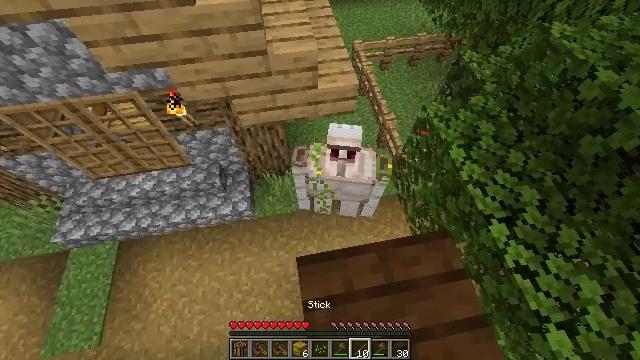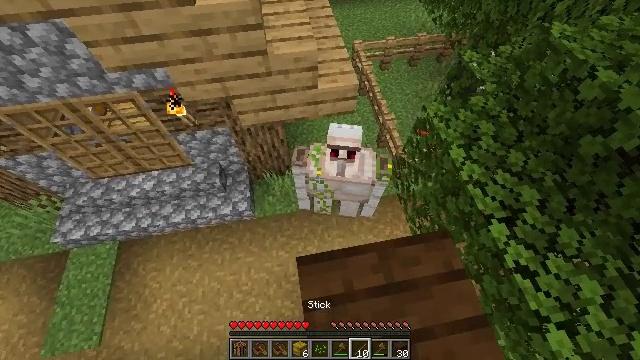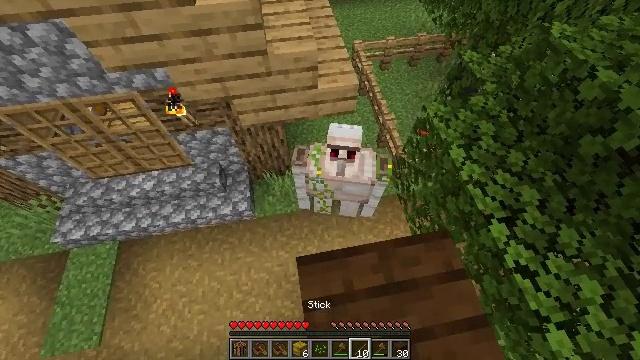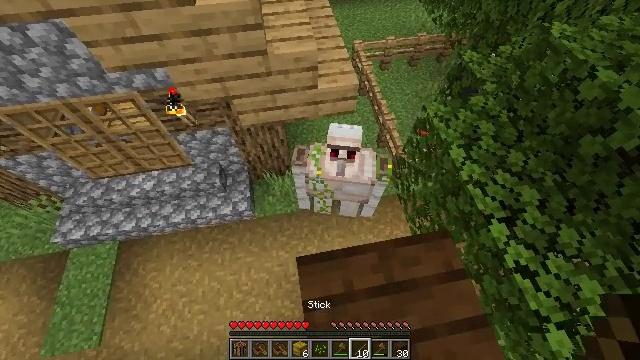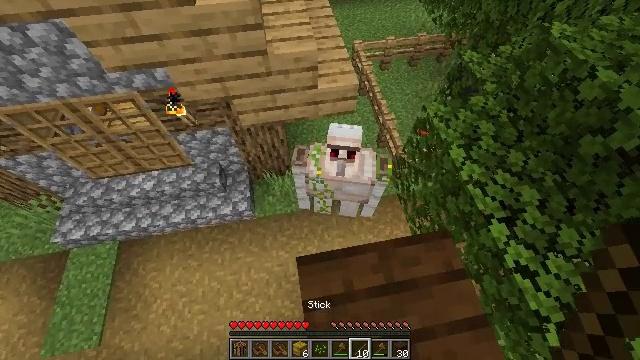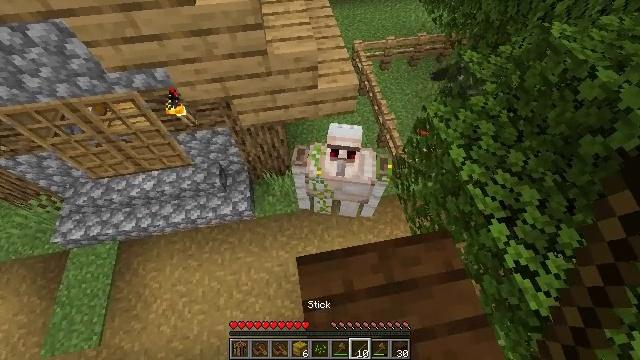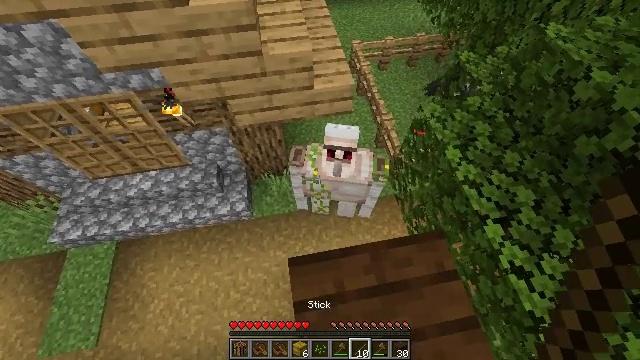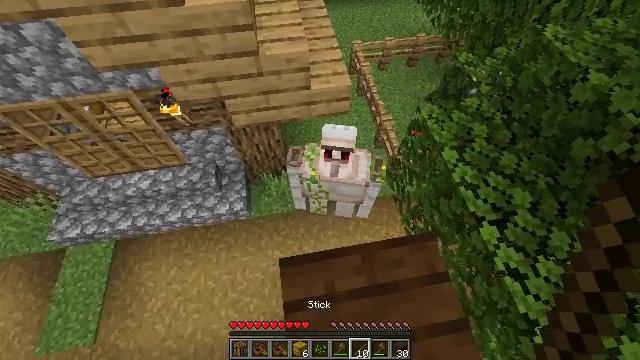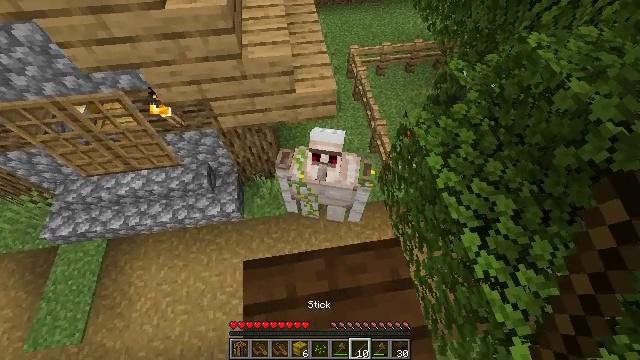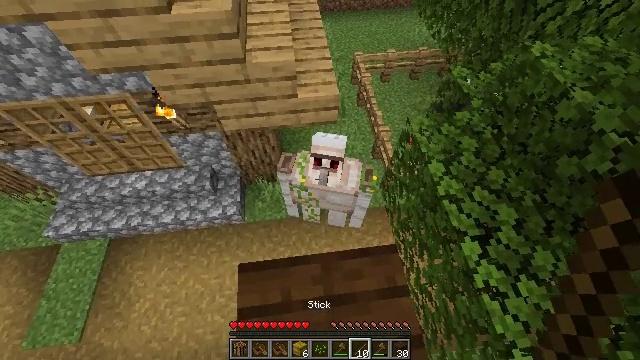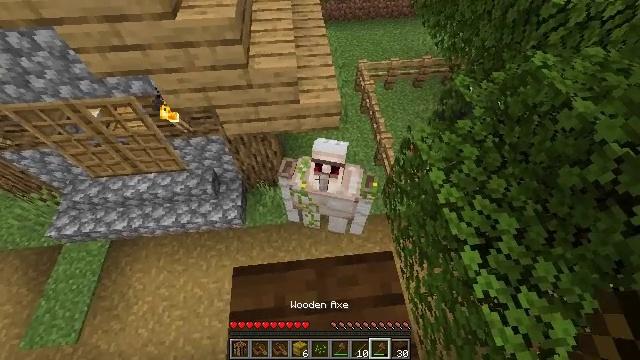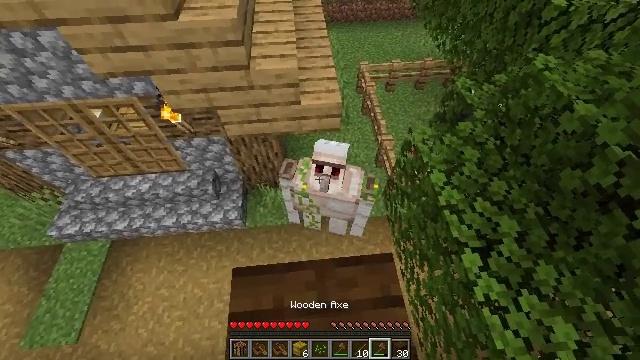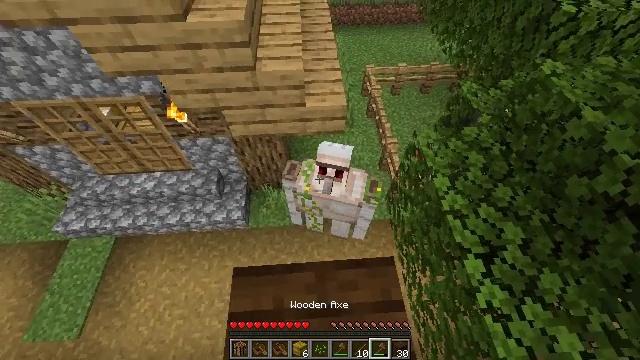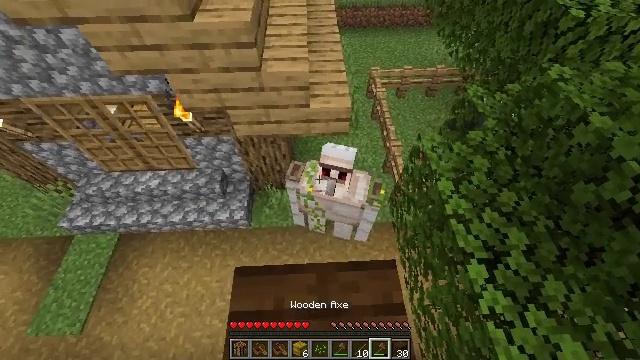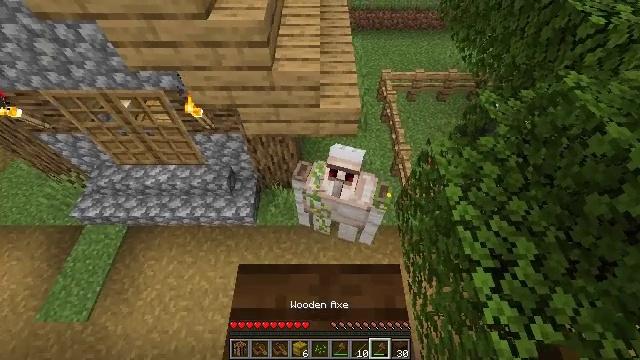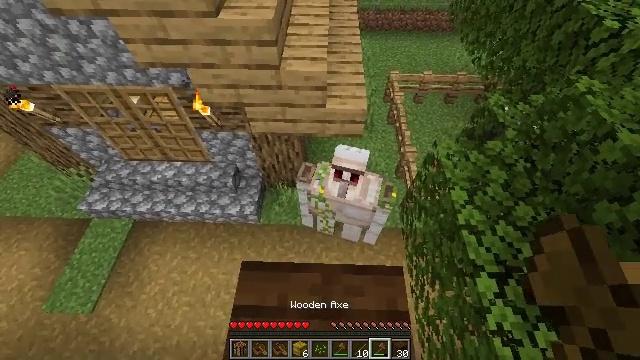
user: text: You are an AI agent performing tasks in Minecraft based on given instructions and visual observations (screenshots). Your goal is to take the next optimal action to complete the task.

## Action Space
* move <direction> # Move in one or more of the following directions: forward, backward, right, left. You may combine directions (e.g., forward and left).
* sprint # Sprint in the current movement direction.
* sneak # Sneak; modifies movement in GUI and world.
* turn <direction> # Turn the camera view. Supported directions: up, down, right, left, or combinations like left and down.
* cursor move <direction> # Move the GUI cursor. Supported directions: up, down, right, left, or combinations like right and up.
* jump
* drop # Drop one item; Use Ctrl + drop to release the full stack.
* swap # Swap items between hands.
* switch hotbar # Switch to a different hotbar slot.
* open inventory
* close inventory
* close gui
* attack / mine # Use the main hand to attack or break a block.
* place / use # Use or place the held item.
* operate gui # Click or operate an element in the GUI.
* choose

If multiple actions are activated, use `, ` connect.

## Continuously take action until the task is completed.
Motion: motion action
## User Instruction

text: Collect dark oak planks from a structure.
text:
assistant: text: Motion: no_op
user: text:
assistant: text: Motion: no_op
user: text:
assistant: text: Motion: no_op
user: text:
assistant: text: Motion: no_op
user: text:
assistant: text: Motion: no_op
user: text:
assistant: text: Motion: move right
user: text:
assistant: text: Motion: move right
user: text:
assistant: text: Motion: turn left
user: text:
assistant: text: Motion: turn left and up
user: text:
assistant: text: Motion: turn left and up
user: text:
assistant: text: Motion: no_op
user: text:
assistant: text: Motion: turn left
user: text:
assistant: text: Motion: turn left
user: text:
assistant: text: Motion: turn left
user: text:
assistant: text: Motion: turn left
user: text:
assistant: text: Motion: turn left
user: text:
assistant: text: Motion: no_op
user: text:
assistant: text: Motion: no_op
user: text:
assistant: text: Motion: no_op
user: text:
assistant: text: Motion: turn right
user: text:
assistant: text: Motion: turn right
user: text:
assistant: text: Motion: attack / mine
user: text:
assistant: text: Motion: attack / mine
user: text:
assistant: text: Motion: attack / mine
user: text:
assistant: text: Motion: no_op
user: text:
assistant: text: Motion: no_op
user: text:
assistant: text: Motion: no_op
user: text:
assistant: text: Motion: no_op
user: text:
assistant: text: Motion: no_op
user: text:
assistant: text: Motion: turn right